Field crop: tomato
Growth stage: 2
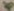
Species: solanum